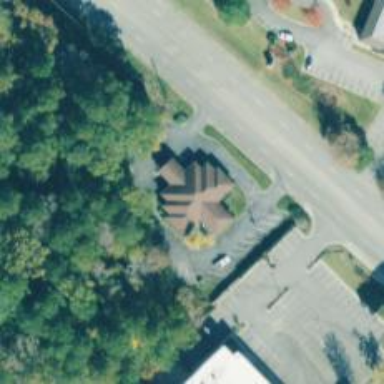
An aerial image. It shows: Healthcare clinic.